Aerial crown-view tile of a tropical tree (Barro Colorado Island, Panama), acquired 20240611:
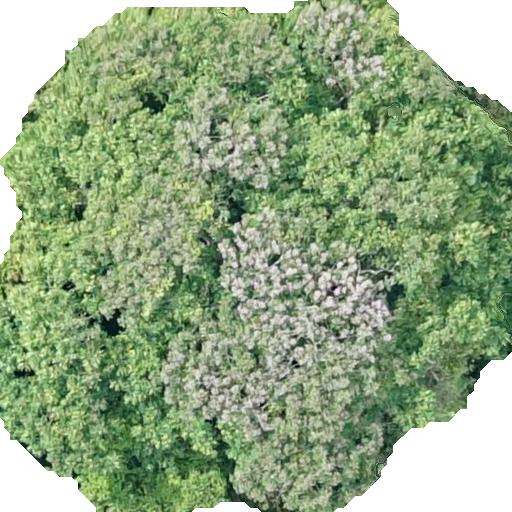
Species: Dipteryx oleifera
GBIF accepted scientific name: Dipteryx oleifera
Crown area: 361.613 m²